Interaction volume radius: 5 \u00c5
Interaction volume height: 50 \u00c5
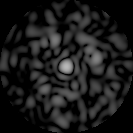
Disorder parameter: 0.845